Question: How can I do something similar to Telegram and many other apps, which allow you to add an element in this case by telegram is a contact that if clicked on it opens the contact chat window.
I would like to do something like this, adding an element to the home if you click on it, allows you to do a certain operation.
But I have to open an app external to mine.

Edit:
Intent which must be called when clicking on the link on the homescreen,
str name connection element.
'''
Intent appIntent = new Intent(Intent.ACTION_VIEW,Uri.parse("http://instagram.com/_u/"+str));
appIntent.setPackage("com.instagram.android");
Intent webIntent = new Intent(Intent.ACTION_VIEW, Uri.parse("http://instagram.com/"+str));
try {
startActivity(appIntent);
} catch (ActivityNotFoundException ex) {
startActivity(webIntent);
}
'''
Edit2:
add:
'''
<uses-permission android:name="com.android.launcher.permission.INSTALL_SHORTCUT" />
'''
code:
'''
if (ShortcutManagerCompat.isRequestPinShortcutSupported(getBaseContext())) {
Intent instagramIntent = new Intent(Intent.ACTION_VIEW, Uri.parse("http://instagram.com/_u/" + str));
instagramIntent.setPackage("com.instagram.android");
Bitmap bmp = getCroppedBitmap(bitmap);
final IconCompat icon = (Build.VERSION.SDK_INT >= Build.VERSION_CODES.O) ? IconCompat.createWithAdaptiveBitmap(bmp) : IconCompat.createWithBitmap(bmp);
final ShortcutInfoCompat shortcut = new ShortcutInfoCompat.Builder(getBaseContext(), UUID.randomUUID().toString())
.setShortLabel(str)
.setLongLabel(str)
.setIcon(icon)
.setIntent(instagramIntent)
.build();
ShortcutManagerCompat.requestPinShortcut(getBaseContext(), shortcut, null);
}
'''
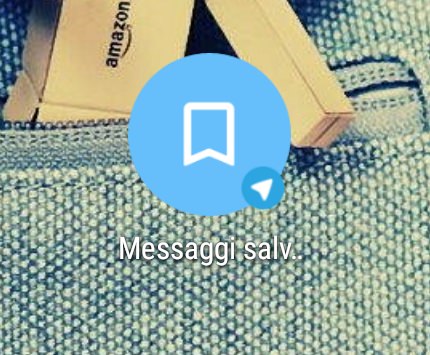
Answer: If I understand correctly, you want to launch an app from a shortcut created by your app. Then you can do something like that :
'''
public void createShortCut{
Intent shortcutintent = new Intent("com.android.launcher.action.INSTALL_SHORTCUT");
shortcutintent.putExtra("duplicate", false);
shortcutintent.putExtra(Intent.EXTRA_SHORTCUT_NAME, getString(R.string.shortcutname));
Parcelable icon = Intent.ShortcutIconResource.fromContext(getApplicationContext, R.drawable.icon);
shortcutintent.putExtra(Intent.EXTRA_SHORTCUT_ICON_RESOURCE, icon);
shortcutintent.putExtra(Intent.EXTRA_SHORTCUT_INTENT, new Intent("com.whatsapp"));
sendBroadcast(shortcutintent);
}
'''
Check <URL>
Edit :
Here's a best way to do it using ShortcutManagerCompat :
'''
fun createShortCut(){
val str= ""
val uri = Uri.parse("http://instagram.com/_u/"+str)
val instagramIntent = Intent(Intent.ACTION_VIEW,uri)
instagramIntent.setPackage("com.instagram.android")
val icon = IconCompat.createWithResource(this,R.drawable.ic_launcher_background)
val pinShortcutInfo = ShortcutInfoCompat.Builder(this, "shortcutID")
.setIcon(icon)
.setShortLabel("MyShortcut")
.setIntent(instagramIntent)
.build()
ShortcutManagerCompat.requestPinShortcut(this,pinShortcutInfo,null)
}
'''